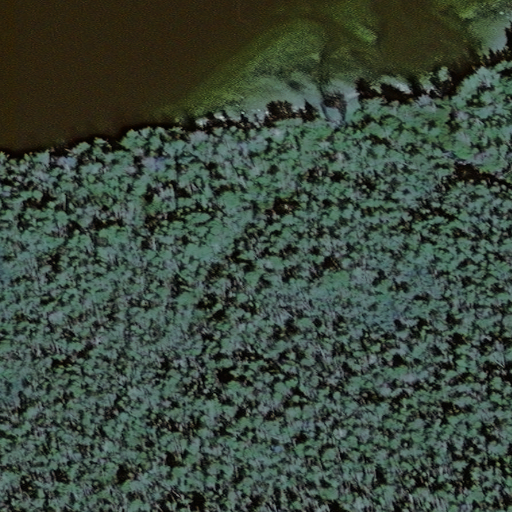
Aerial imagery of island in Alaska named Baranof Archipelago containing only unknown